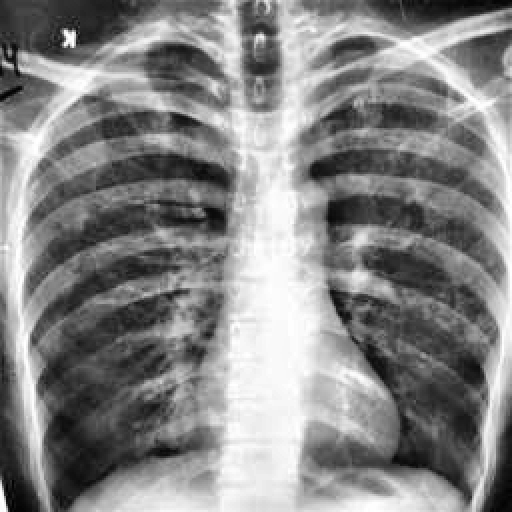
Finding: TUBERCULOSIS